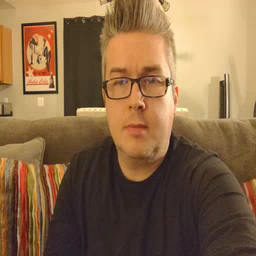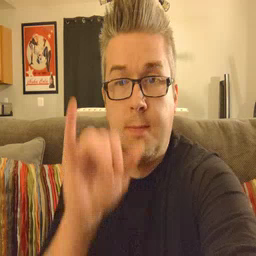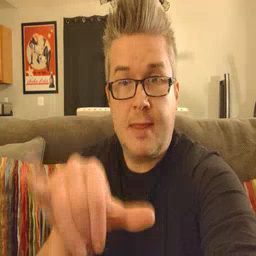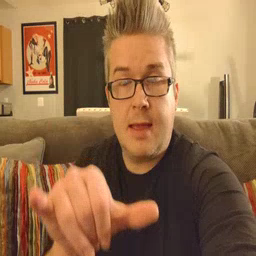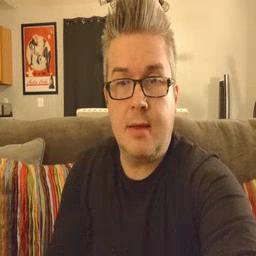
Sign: that